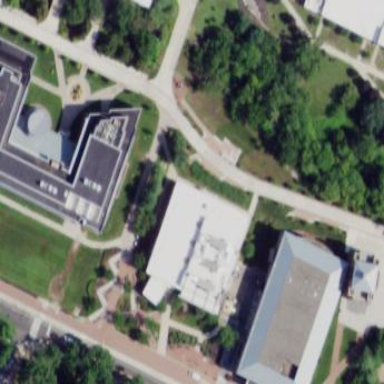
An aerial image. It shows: University building.